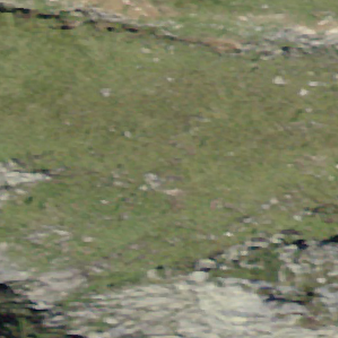
Label: other